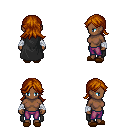
a pixel art fantasy rpg character, female body template, human, dark skin, black cape, magenta pants, brunette loose hair, white cloth bandages, brown slippers, four views (front, back, left, right), 2x2 character sprite sheet, small pixel art, hard edges, no anti-aliasing